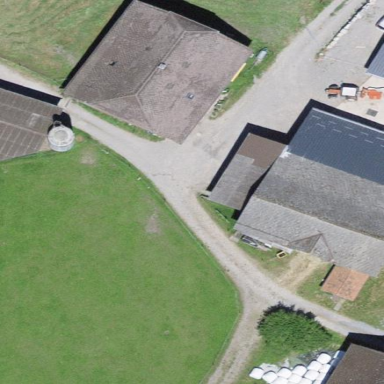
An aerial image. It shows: Rural barn.